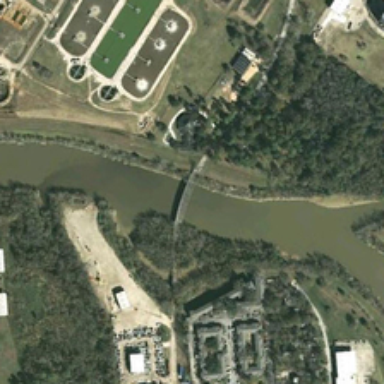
Many green trees and some buildings are in two sides of a river with a small bridge .